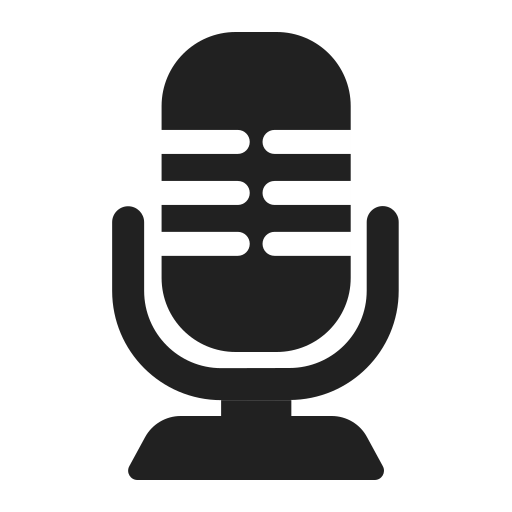
studio microphone high contrast